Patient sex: M
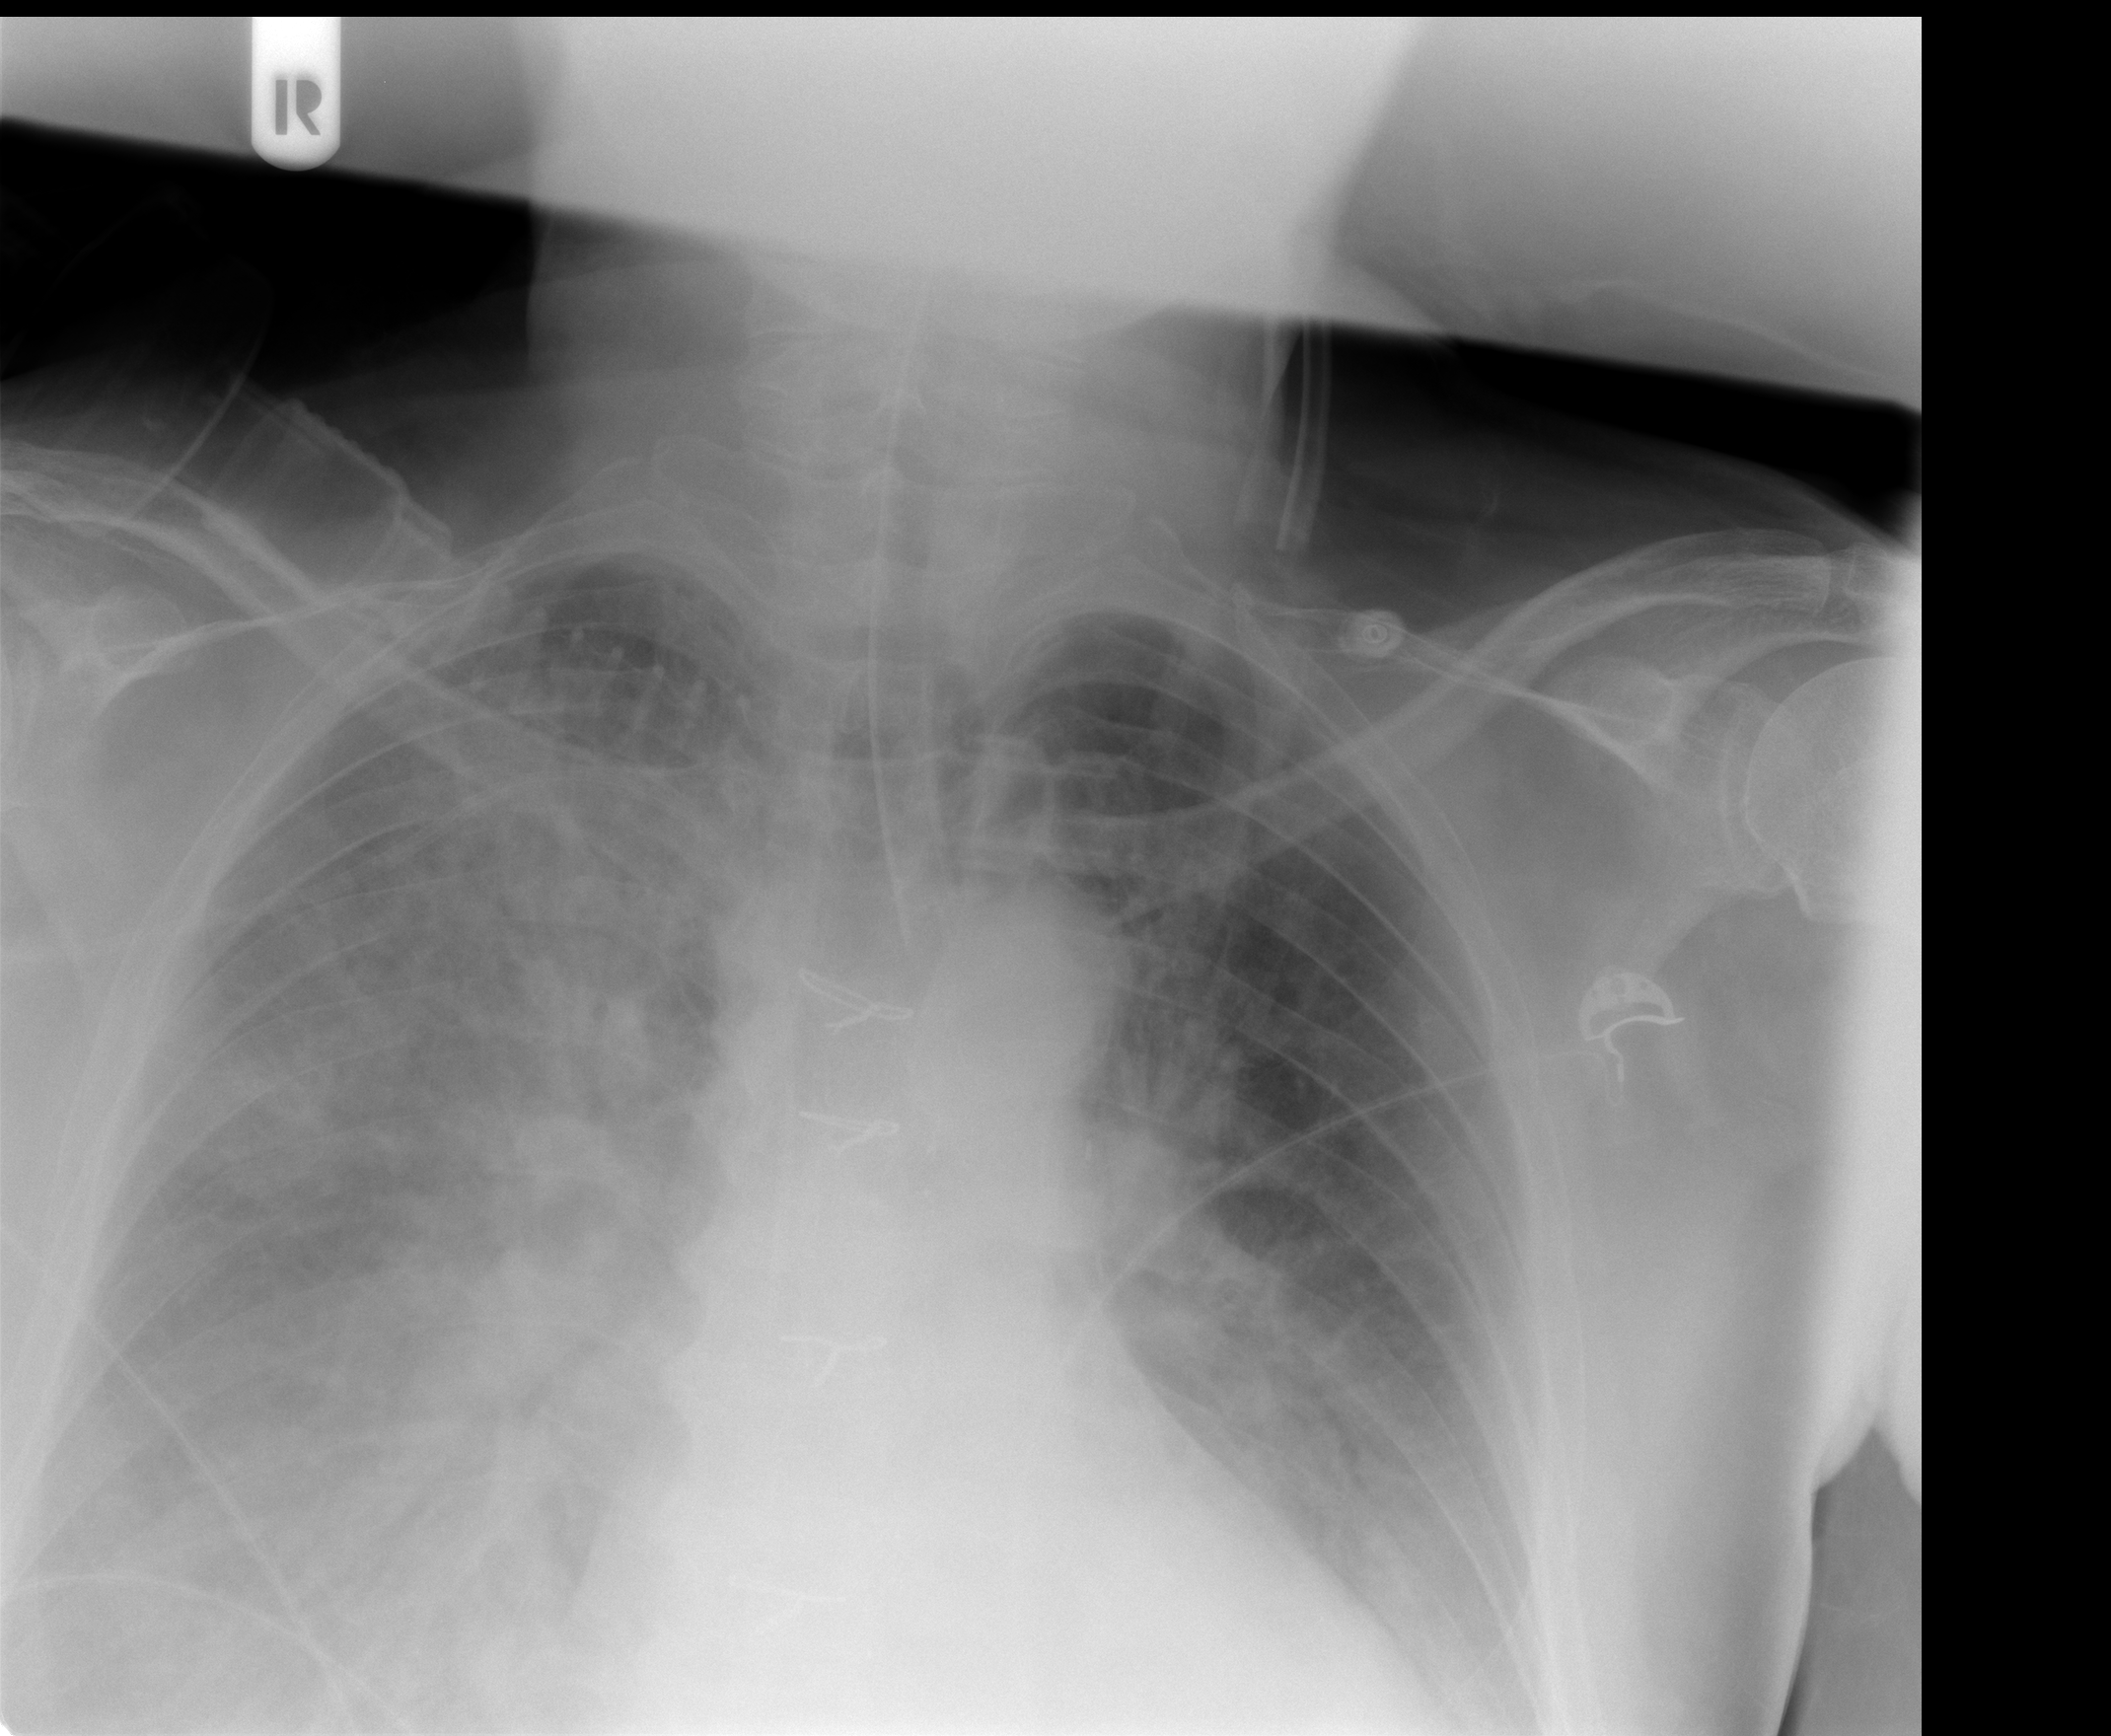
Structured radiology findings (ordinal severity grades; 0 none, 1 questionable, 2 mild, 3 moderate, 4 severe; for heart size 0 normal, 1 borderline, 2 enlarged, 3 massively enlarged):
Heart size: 1
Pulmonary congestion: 2
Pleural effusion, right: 3
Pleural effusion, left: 2
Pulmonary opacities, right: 0
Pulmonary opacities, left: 0
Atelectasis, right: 2
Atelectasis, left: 0